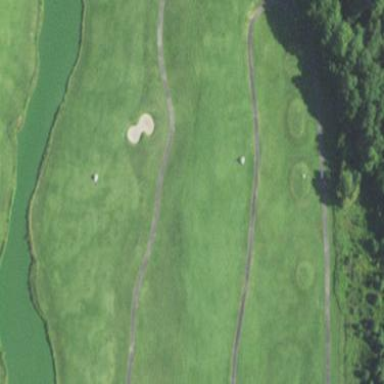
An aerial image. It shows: Rough area in golf course.